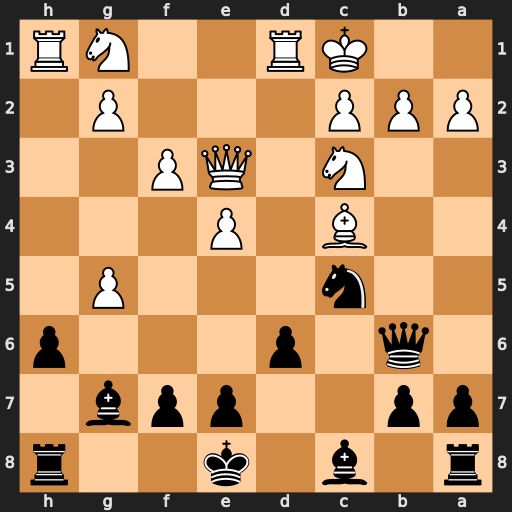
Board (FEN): r1b1k2r/pp2ppb1/1q1p3p/2n3P1/2B1P3/2N1QP2/PPP3P1/2KR2NR
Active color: b
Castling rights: kq
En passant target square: -
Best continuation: Nb3+ axb3 Qxe3+